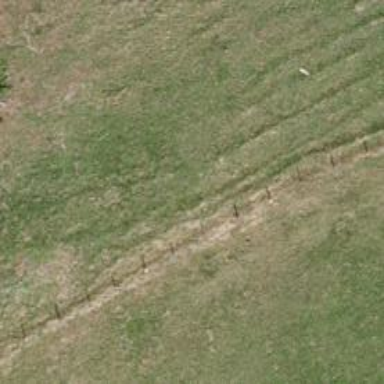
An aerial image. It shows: Grassy track with grade3 tracktype.